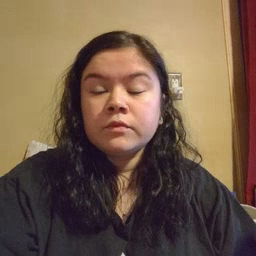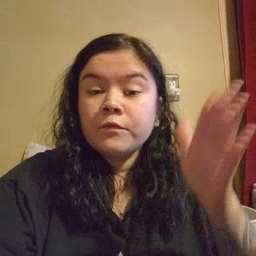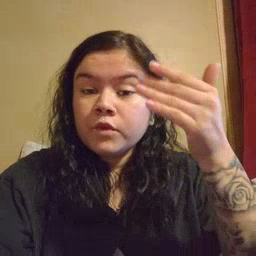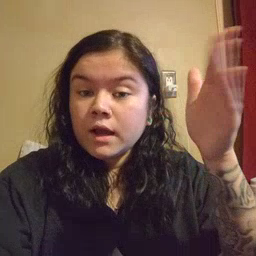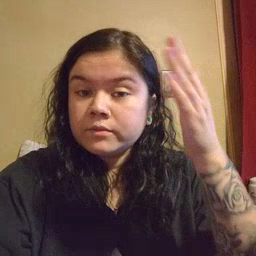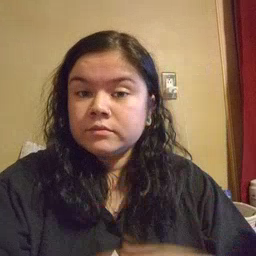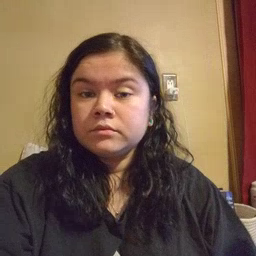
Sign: flag